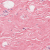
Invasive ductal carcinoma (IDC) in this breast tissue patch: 0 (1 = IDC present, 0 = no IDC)